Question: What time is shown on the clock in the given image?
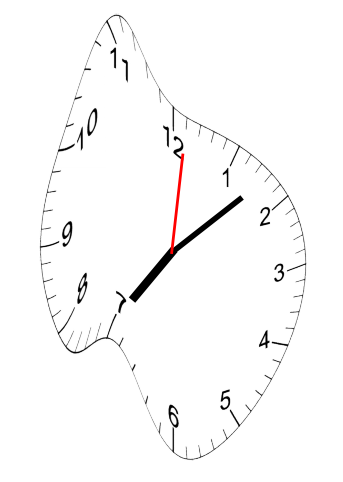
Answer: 07:08:01